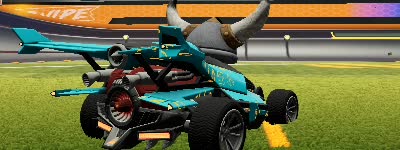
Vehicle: aftershock